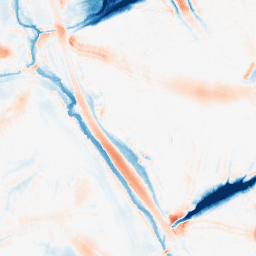
Category: morphological
Decomposition family: morphological
Decomposition parameters: operation: average
size: 20
Upsampling method: quintic
Upsampling parameters: scale: 8
Upsampling scale: 8